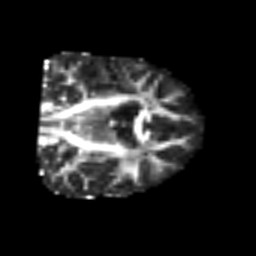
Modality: FA
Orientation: coronal
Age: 56
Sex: male
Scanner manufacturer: siemens
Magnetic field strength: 3 T
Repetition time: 6.1 s
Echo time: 0.101 s